Question: I've recently refactored my src directory in my IntelliJ Android project now, when I run my App on the device, I'm getting this weird error.
I've marked the confusing part. Why is there a second package? How do I remove it again. Also, when I then run the app manually, i runs fine...
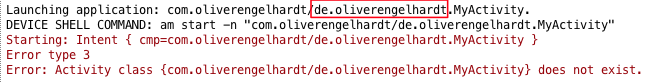
Answer: It has always been there. I mean, if you see a second package name it is not an error. You could have an application whose package id is 'the.package' but the main activity could be in another package (e.g. 'com.something.else.MainActivity'). In that case you will see something like:
'''
Launching application: the.package/com.something.else.MainActivity.
'''
What I would take a look at is the 'Run/Debug configurations' which sometimes get corrupted after changing the project structure.